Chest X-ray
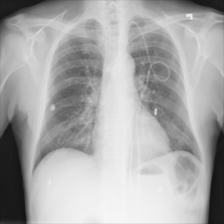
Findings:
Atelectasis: negative
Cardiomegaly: negative
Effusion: negative
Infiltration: negative
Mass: negative
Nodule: negative
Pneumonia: negative
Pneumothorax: negative
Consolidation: negative
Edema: negative
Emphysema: negative
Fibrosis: negative
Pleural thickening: negative
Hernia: negative